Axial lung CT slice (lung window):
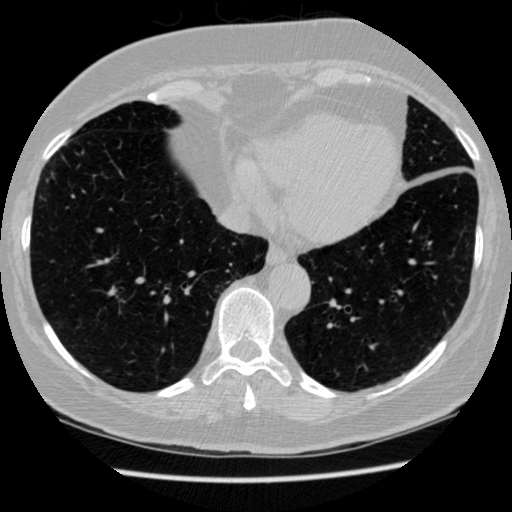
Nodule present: no